Interaction volume radius: 10 \u00c5
Interaction volume height: 10 \u00c5
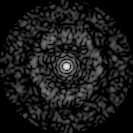
Disorder parameter: 0.8614